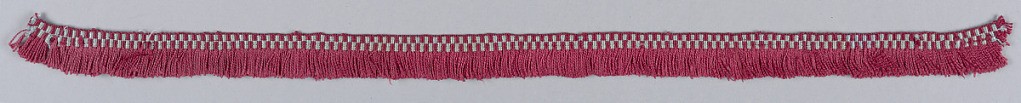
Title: Fringe
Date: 17th century
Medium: silk Technique: woven
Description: Fringe with a red and blue checkerboard heading. Skirt threads are red.